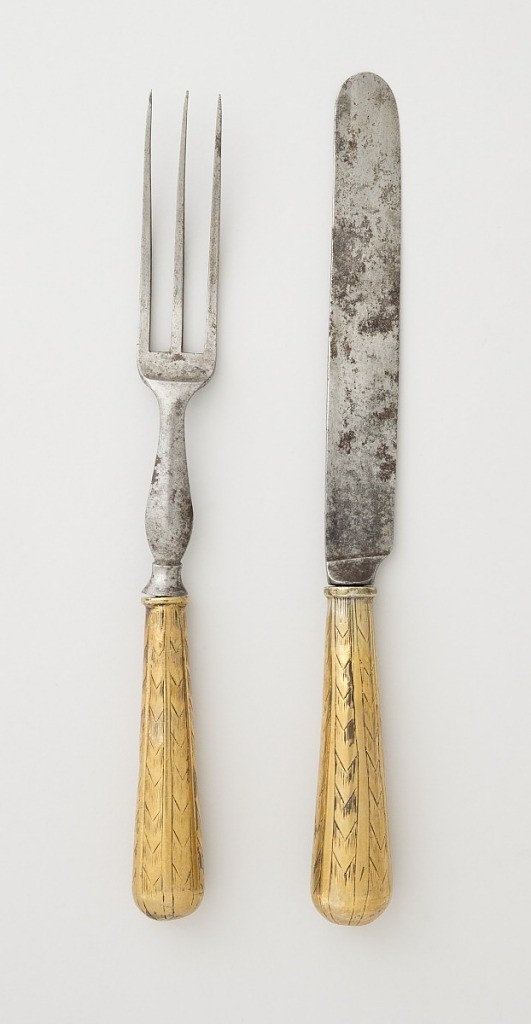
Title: Knife Blade with Threaded Screw End for Attaching Handle
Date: ca. 1700–1800
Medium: steel
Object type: knife blade
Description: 1985-103-261-a: Steel blade, parallel sides with rounded ends. Pla...;     1985-103-261-b: Tapering brass handle, round in section, engraved ...;     1985-103-263-a: Fork has three long curved tines, rounded shoulder...;     1985-103-263-b: Tapering brass handle, round in section, engraved ...